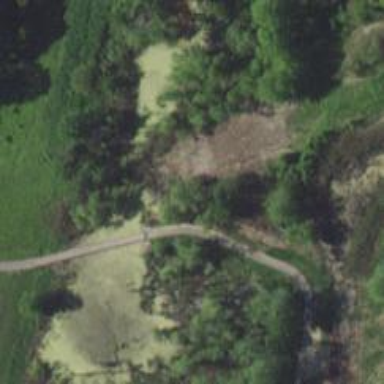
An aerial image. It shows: Service road that includes bridge over golf cart path.